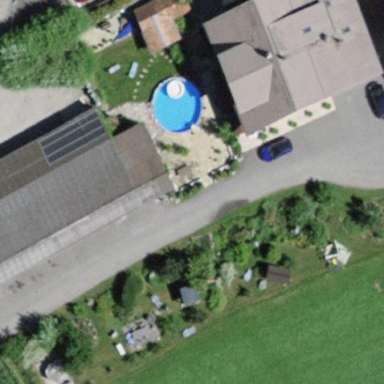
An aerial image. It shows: Shed.